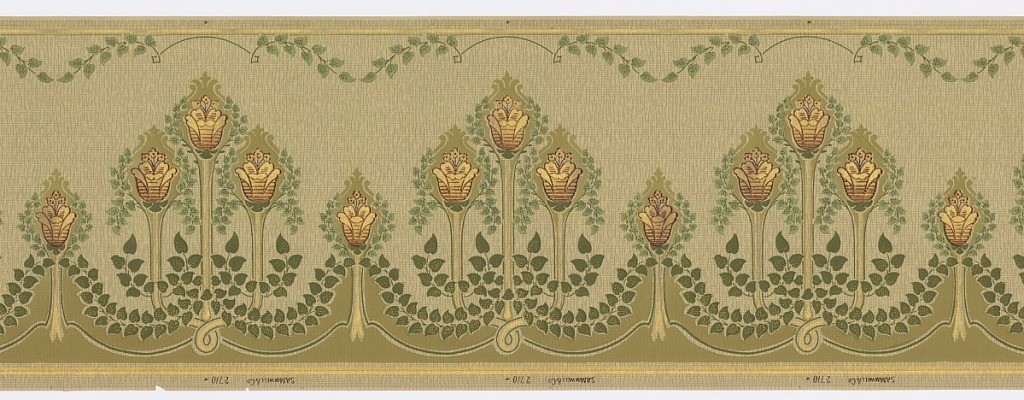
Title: Frieze
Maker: Maxwell & Co., S.A., Chicago, Illinois, USA
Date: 1905–1915
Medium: Machine-printed paper
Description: Art Nouveau or Mission style. Abstracted tulip flowers with long stems arranged in threes in a pyramid shape, with another single flower between each group of three. Small ivy leaves create a scalloped line across the bottom. The top contains another scalloped line of leaves and stems. The background contains a series of short vertical lines. Printed in yellow, purple, and shades of green.